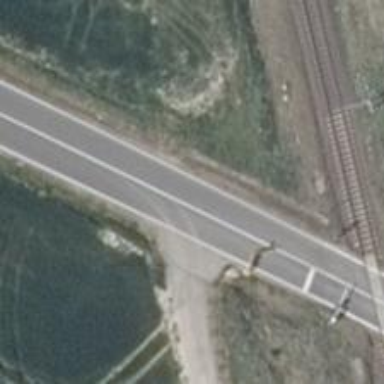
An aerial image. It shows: Tertiary road with asphalt surface.